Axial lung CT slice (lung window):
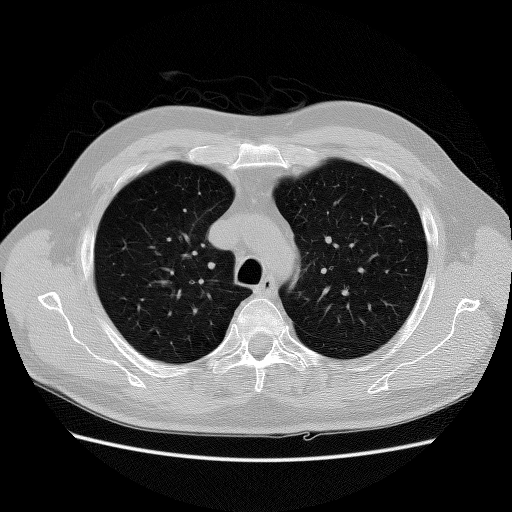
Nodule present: no